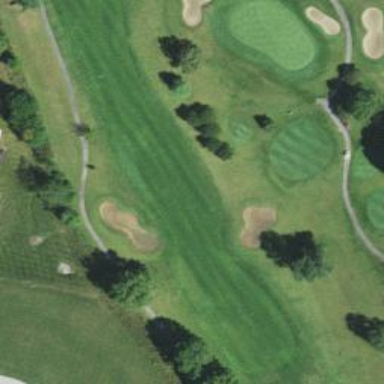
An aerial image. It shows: Grassy area designated as golf tee.